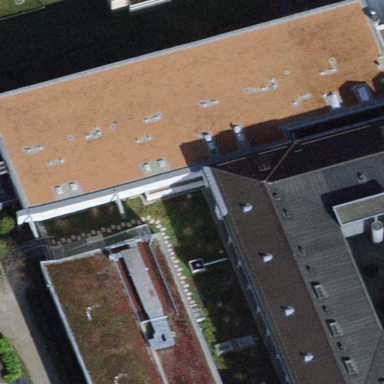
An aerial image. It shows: Section of building's roof.